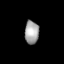
Tissue: lung
Cell type: Epithelial cells
Senescence score: 0.21
Nuclear area (px): 323
Mean DAPI intensity: 163.796